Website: apple
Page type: address-validator
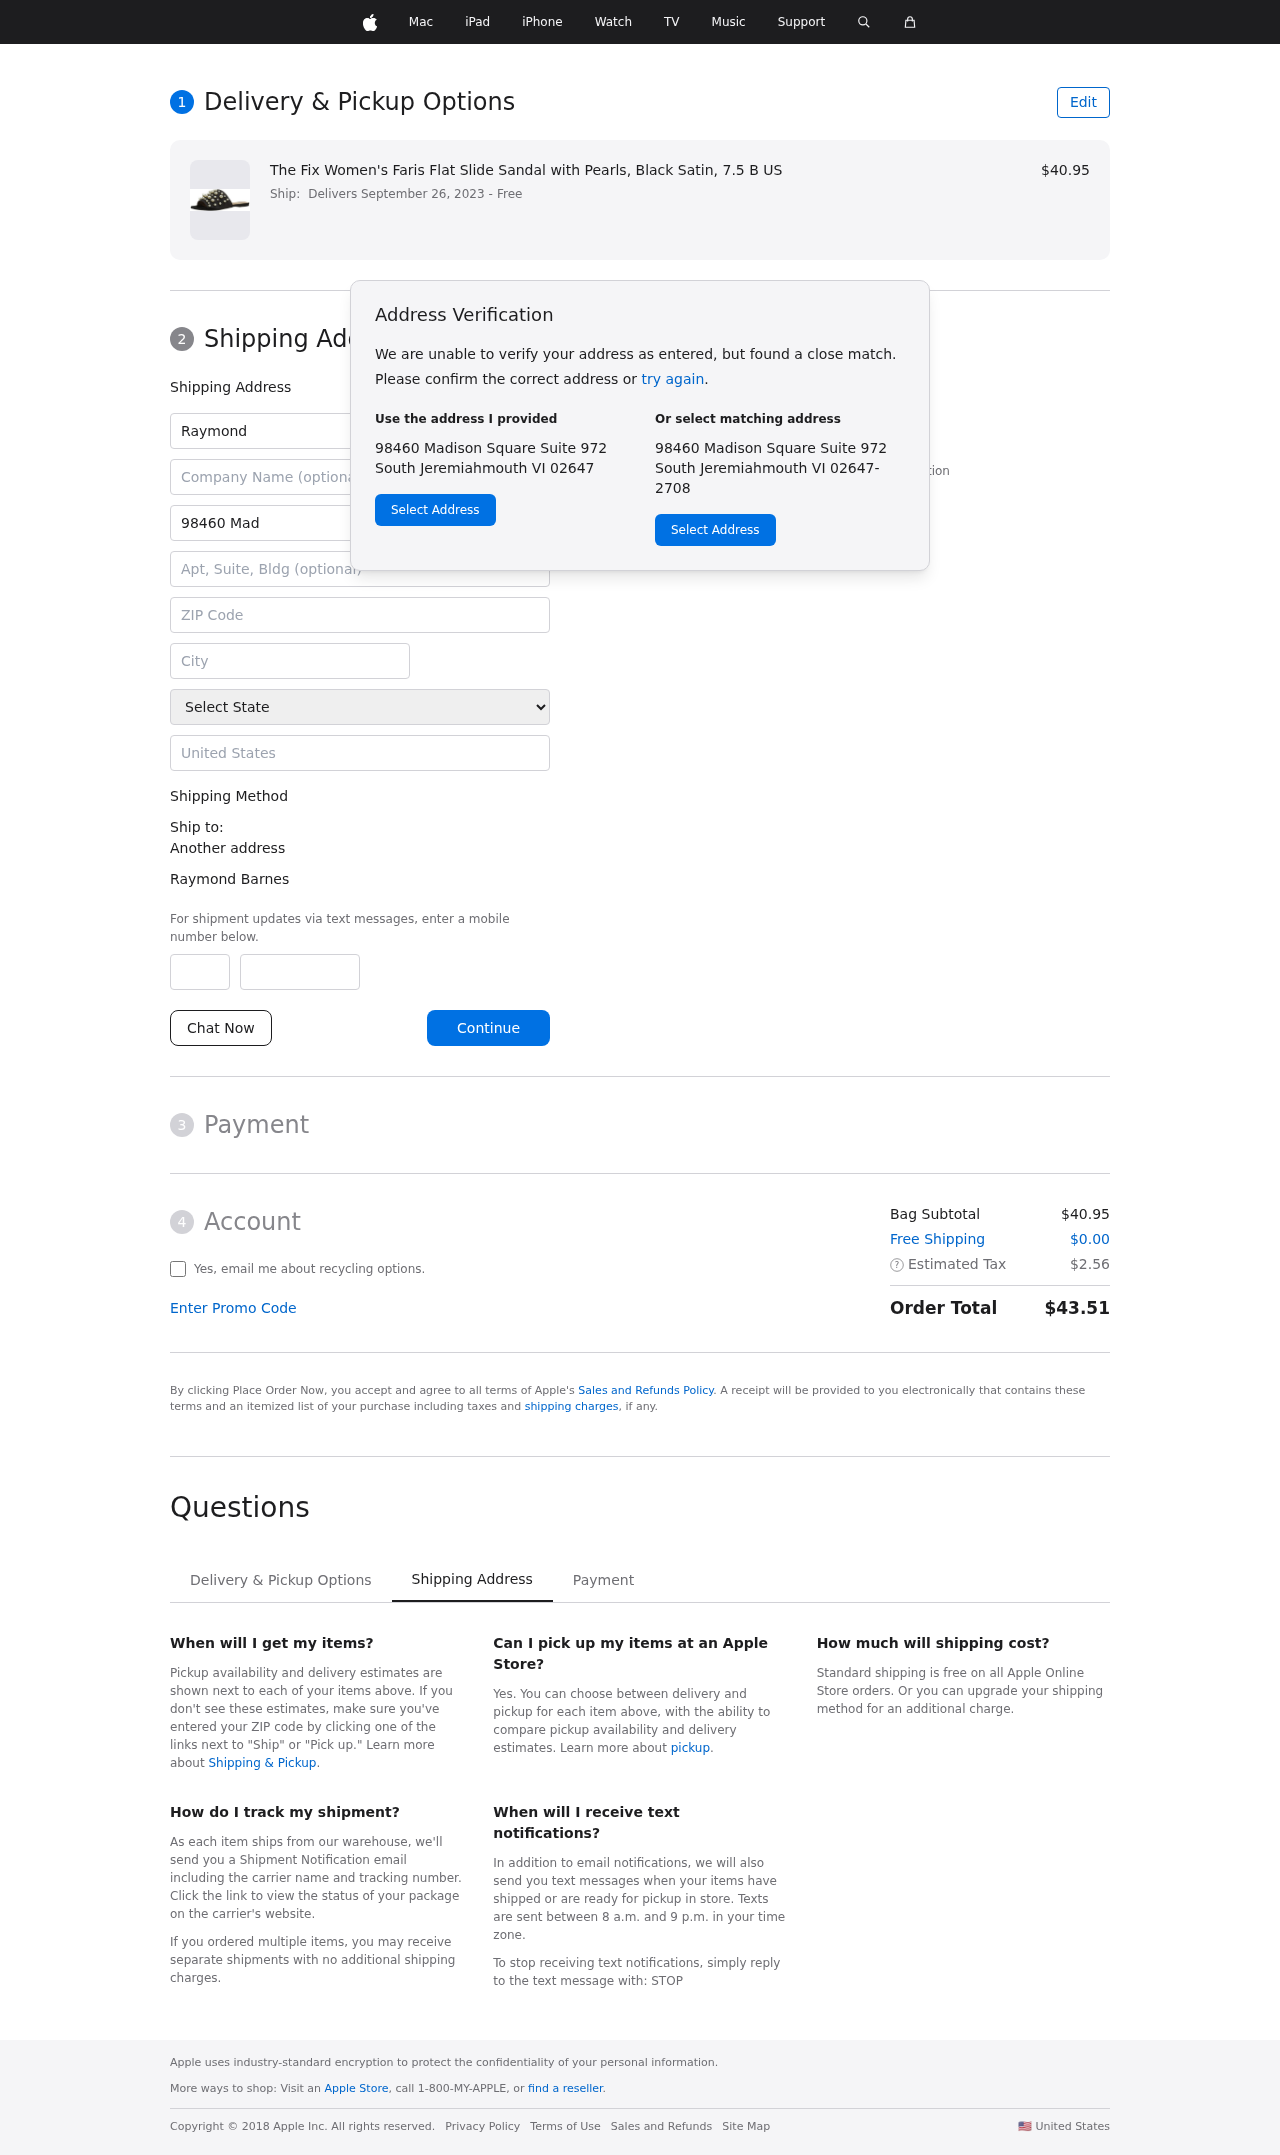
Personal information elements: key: PII_CITY
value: South Jeremiahmouth
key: PII_COUNTRY
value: United States
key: PII_FIRSTNAME
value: Raymond
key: PII_FULLNAME
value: Raymond Barnes
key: PII_LASTNAME
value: Barnes
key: PII_PHONE_AREA
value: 651
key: PII_PHONE_SUFFIX
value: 6145
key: PII_POSTCODE
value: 02647
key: PII_STATE
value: VI
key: PII_STREET
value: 98460 Madison Square Suite 972
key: PII_CITY_STATE_ZIP
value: South Jeremiahmouth VI 02647
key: PII_STATE_ABBR
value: VI
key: PII_POSTCODE_FULL
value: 02647
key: PII_POSTCODE_NUMERIC
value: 2647
Product elements: key: PRODUCT1_NAME
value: The Fix Women's Faris Flat Slide Sandal with Pearls, Black Satin, 7.5 B US
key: PRODUCT1_PRICE
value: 40.95
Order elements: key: ORDER_DELIVERY_DATE
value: Delivers September 26, 2023
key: ORDER_SUBTOTAL
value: $40.95
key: ORDER_SHIPPING_COST
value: $0.00
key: ORDER_TAX
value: $2.56
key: ORDER_TOTAL
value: $43.51